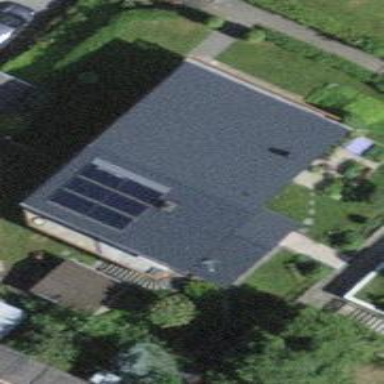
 consisting of solar photovoltaic panels."